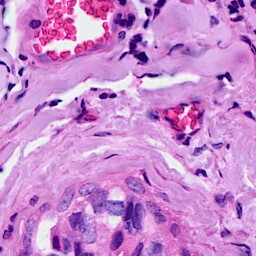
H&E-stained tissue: Breast